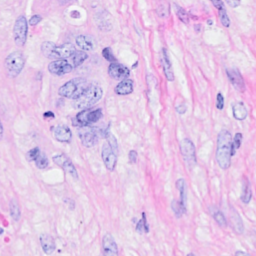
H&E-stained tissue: Breast